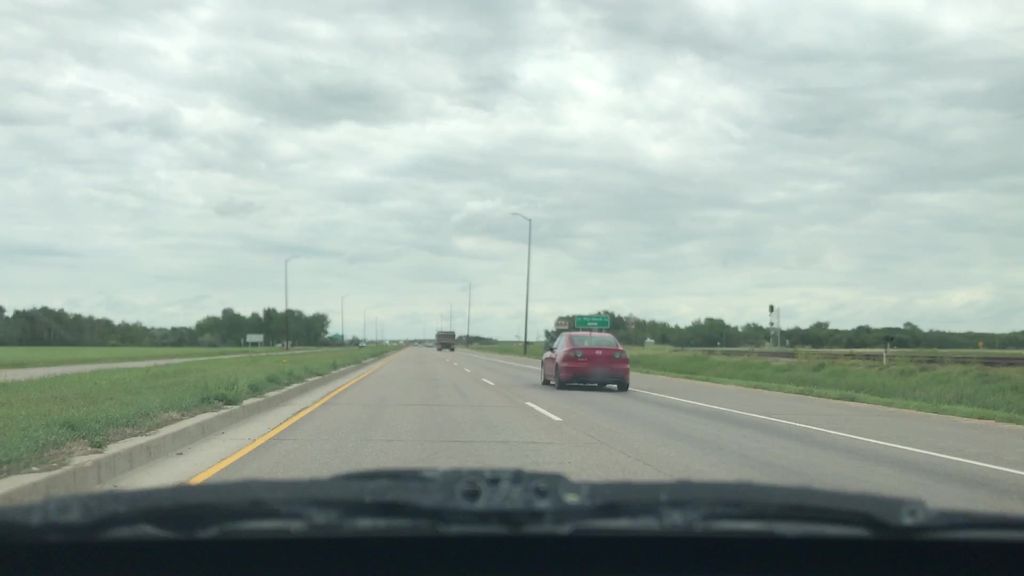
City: winnipeg